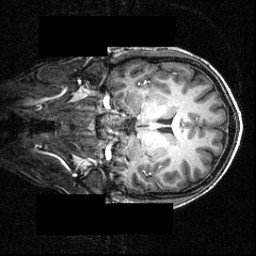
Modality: T1w
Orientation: coronal
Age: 21
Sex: male
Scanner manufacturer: siemens
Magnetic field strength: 3.951 T
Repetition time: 1.5 s
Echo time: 0.00335 s